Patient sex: F
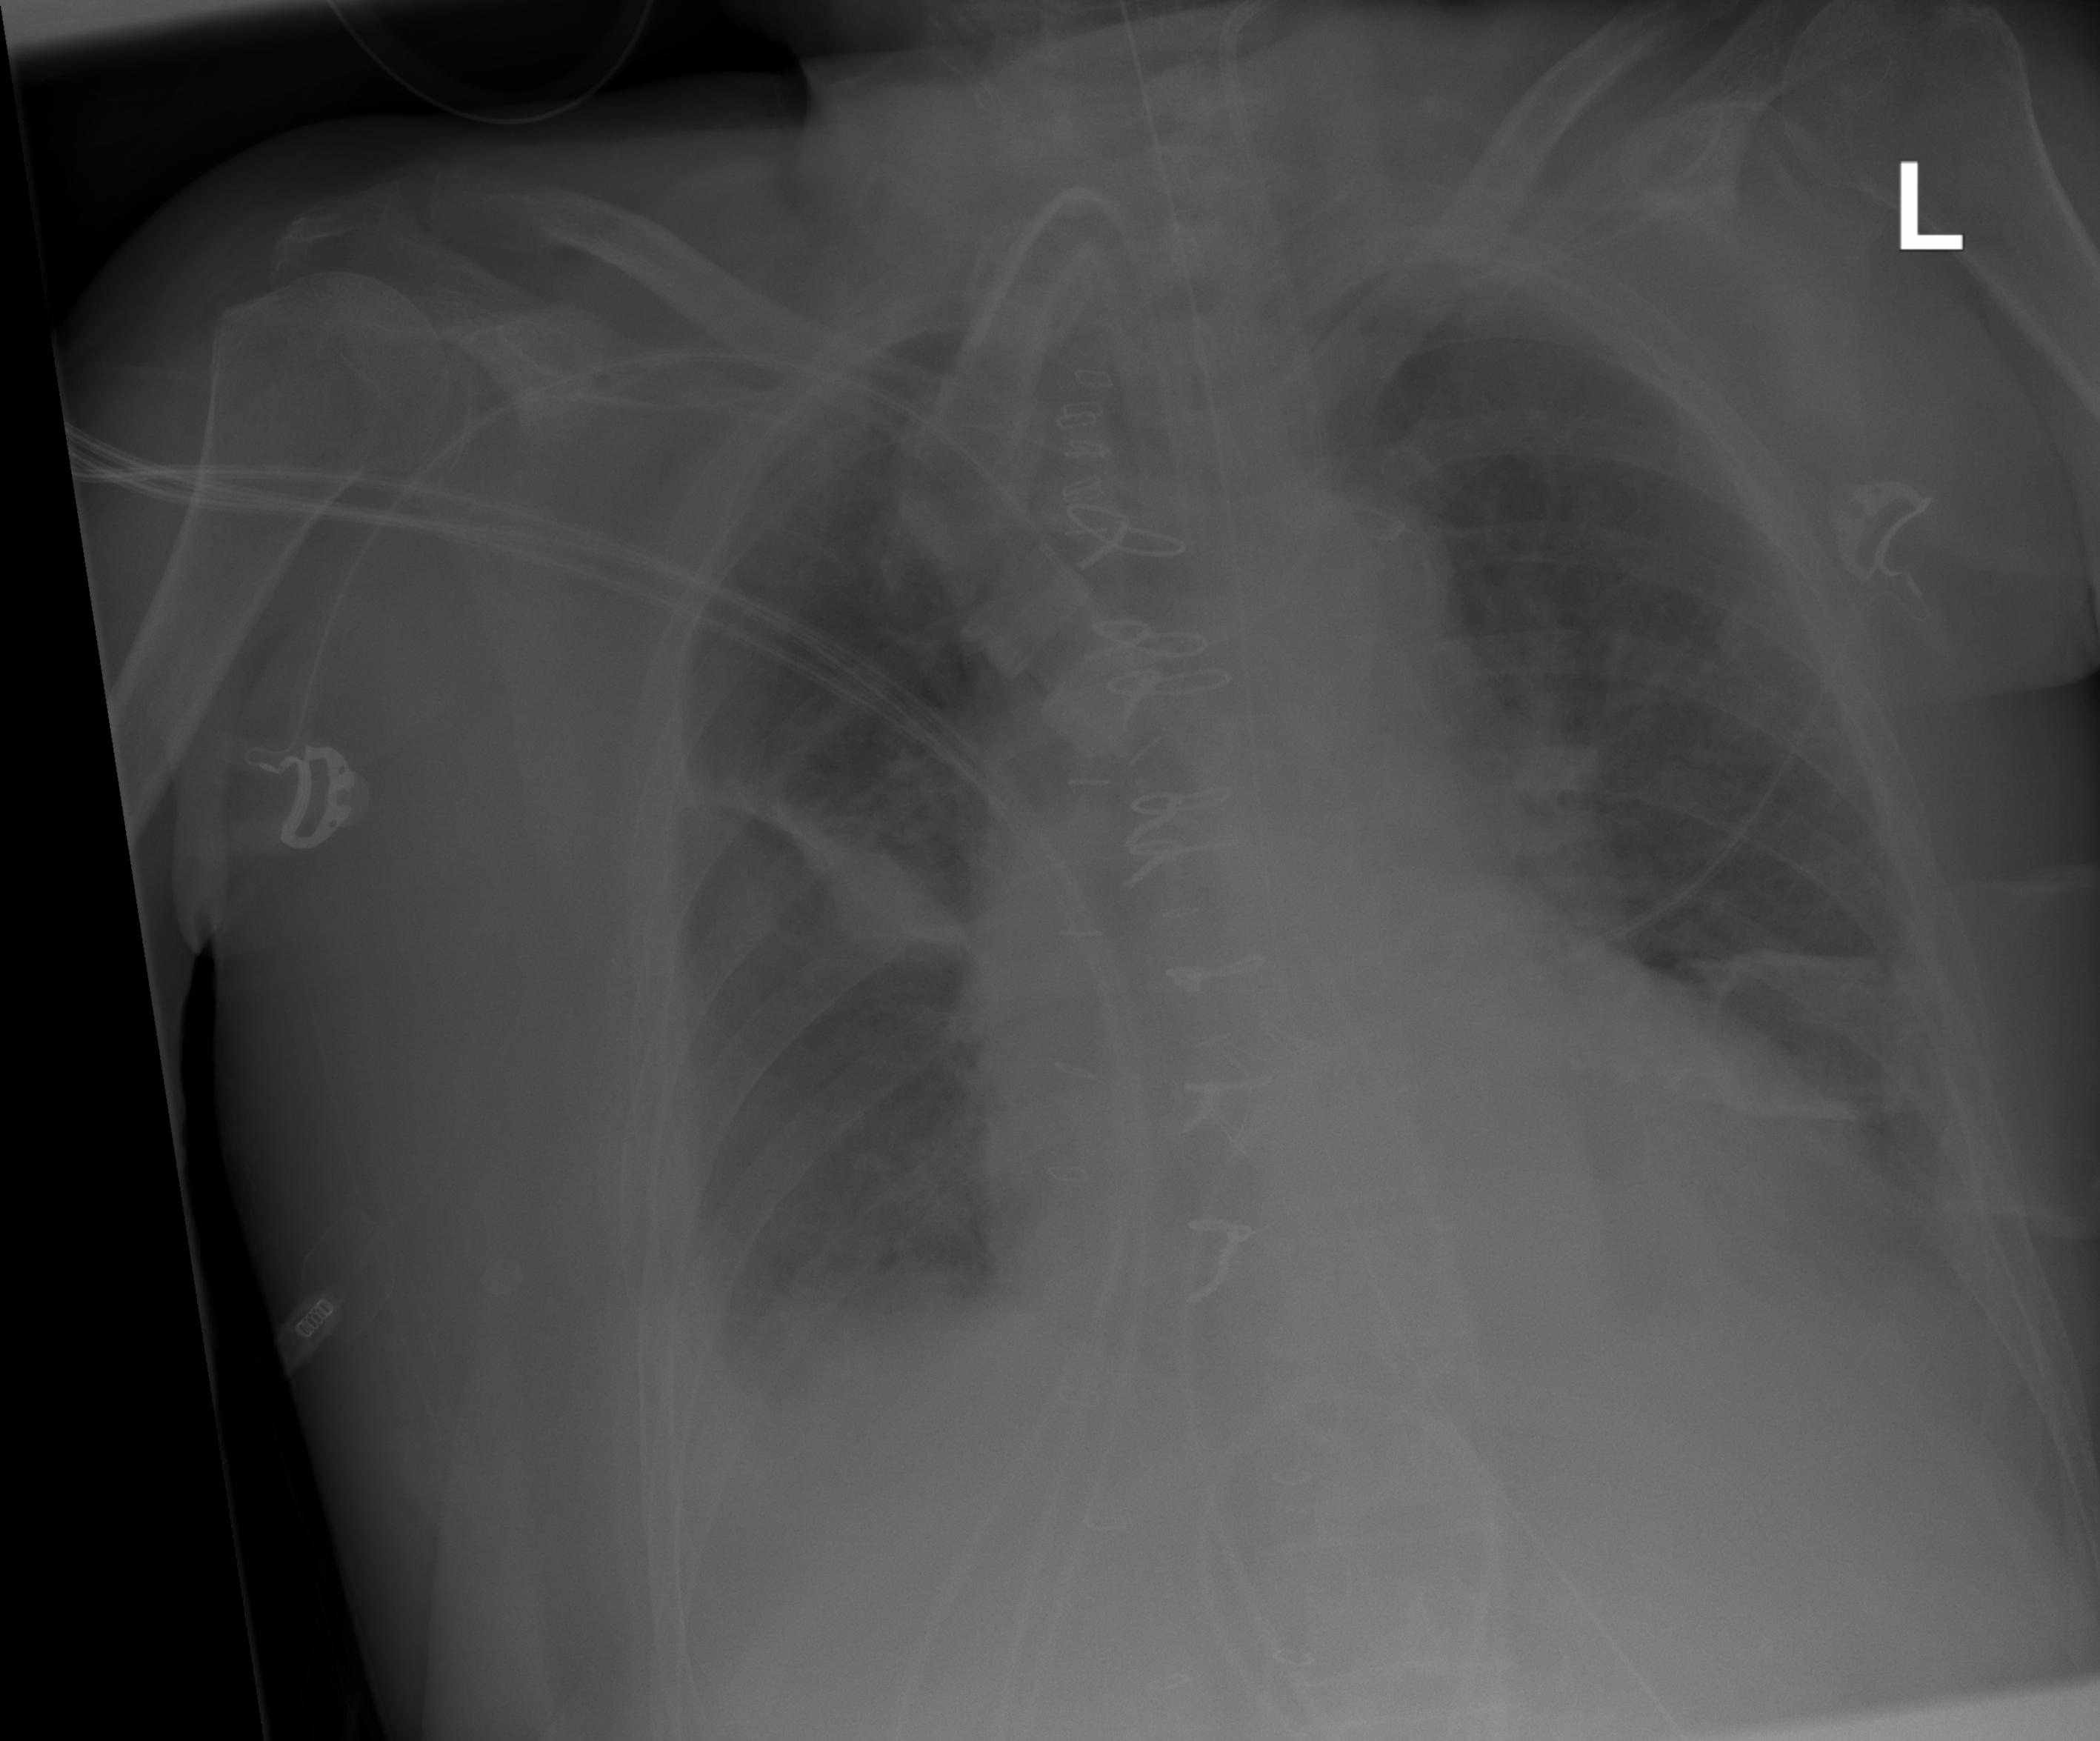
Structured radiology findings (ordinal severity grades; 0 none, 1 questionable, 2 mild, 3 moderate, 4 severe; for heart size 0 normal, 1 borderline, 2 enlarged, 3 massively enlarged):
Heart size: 2
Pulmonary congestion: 2
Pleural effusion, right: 2
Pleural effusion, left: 2
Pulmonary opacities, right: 2
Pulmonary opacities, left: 2
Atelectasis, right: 2
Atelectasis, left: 2